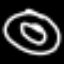
Label: donut